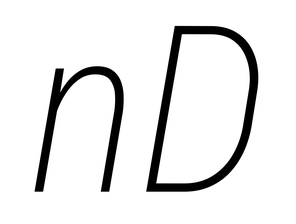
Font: Roboto-Italic_Condensed_ExtraLight_Italic